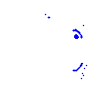
Particle: proton